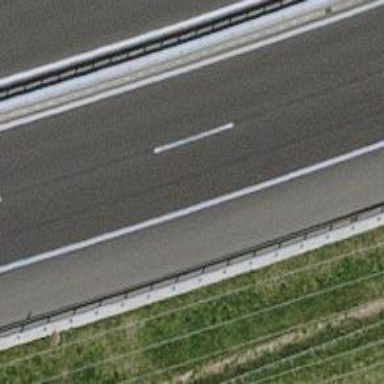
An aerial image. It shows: View of motorway.